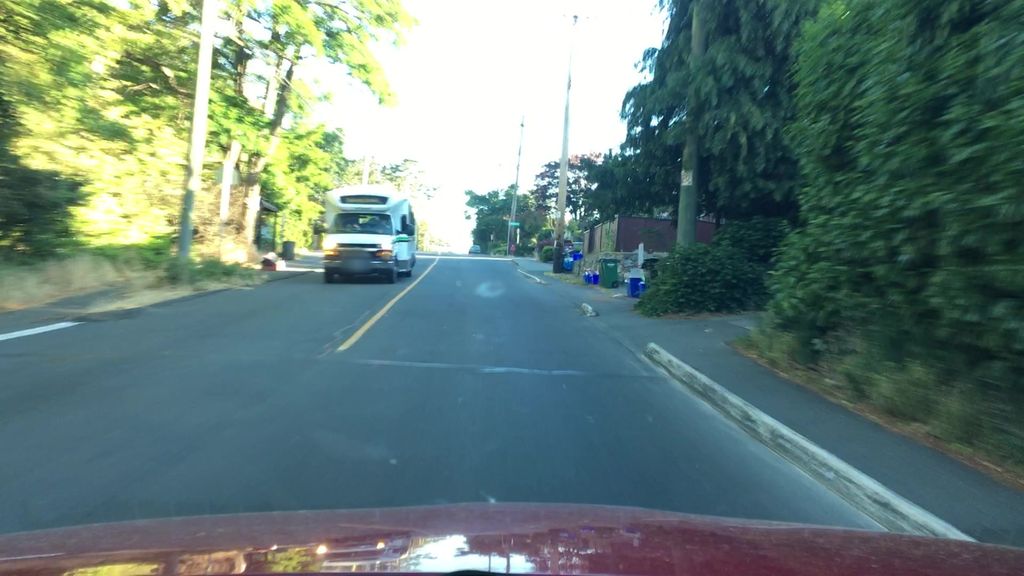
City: victoria